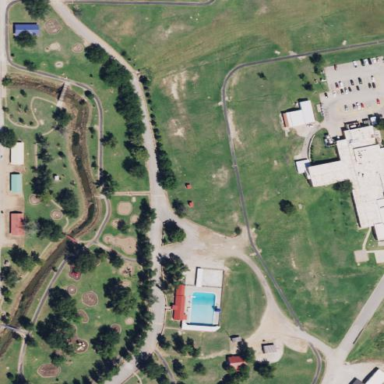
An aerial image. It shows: Park.